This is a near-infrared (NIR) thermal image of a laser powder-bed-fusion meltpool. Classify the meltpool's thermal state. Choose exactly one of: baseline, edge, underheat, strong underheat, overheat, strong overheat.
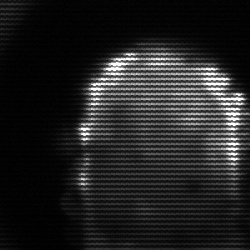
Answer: baseline